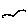
Label: bird